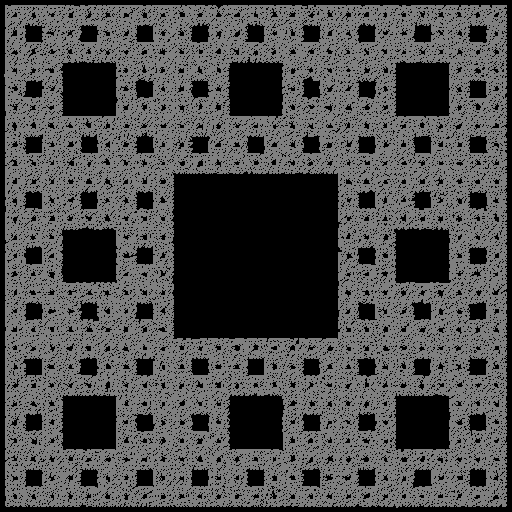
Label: sierpinski_carpet